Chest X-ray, PA view. Patient: 64 years old, sex M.
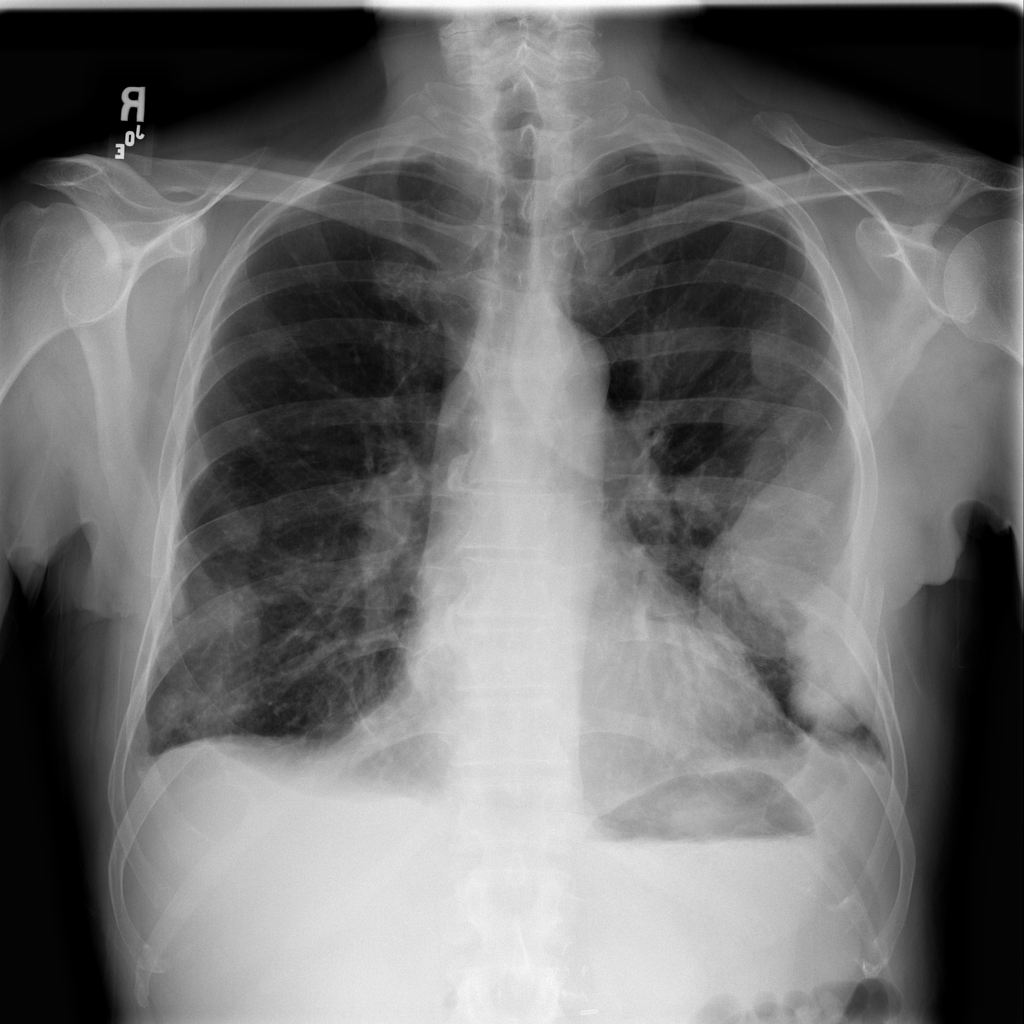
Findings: Mass